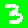
Digit: 3